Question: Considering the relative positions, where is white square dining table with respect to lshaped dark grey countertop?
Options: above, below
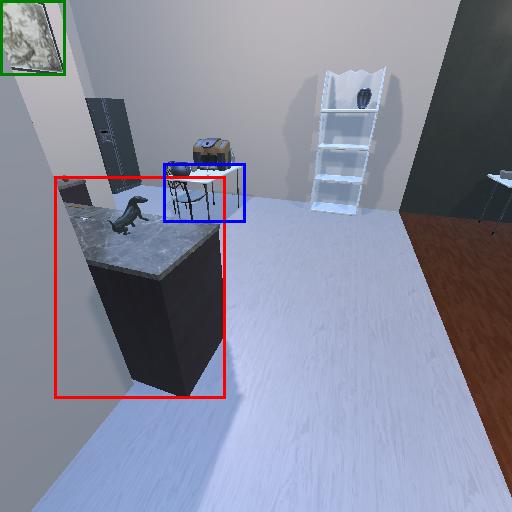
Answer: above